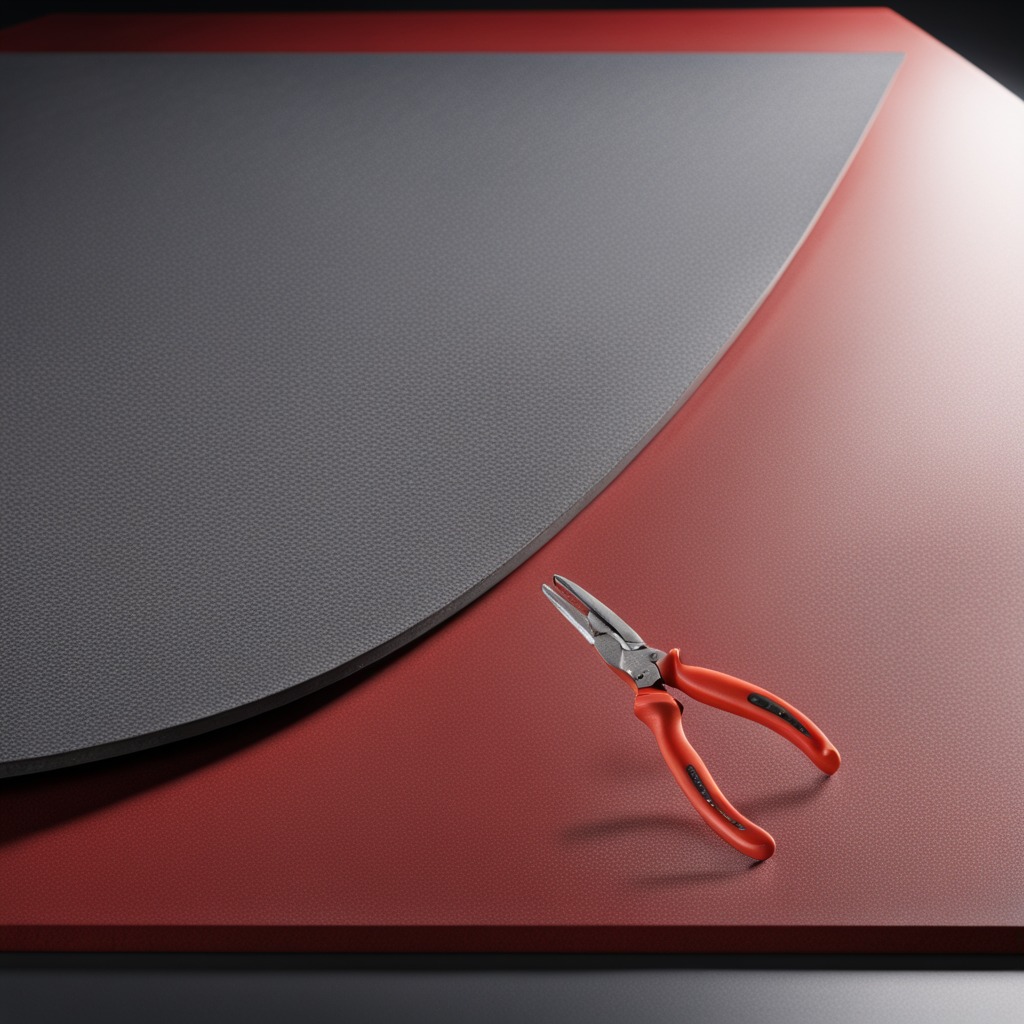
A plier is lying on a clean granite tabletop covered with a red rubber mat inside a workshop under bright overhead lighting crisp shadows high clarity worn but beneath the mat